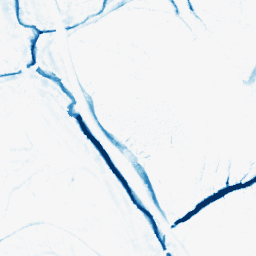
Category: morphological
Decomposition family: morphological_ellipse
Decomposition parameters: operation: closing
width: 10
height: 10
Upsampling method: lanczos
Upsampling parameters: scale: 4
Upsampling scale: 4